Question: Looking at the inheritance hierarchy from which 'TextBox' comes, I see that 'TextBox' doesn't have a 'DisplayMemberPath' property. And this makes sense because it doesn't have Items for an 'ItemsSource' to be bound to, and therefore there is no 'DisplayMemberPath'. However, I need something like a 'DisplayMemberPath' for a 'TextBox' or something editable and I am looking for options based on my situation below.
Classes/Views/ViewModels I am working with:
'Test.cs' - Code First Entity
'''
public class Test : BaseModel
{
public int Id { get; set; }
public int GasProfileId { get; set; }
}
'''
'GasProfile.cs' - Code First Entity
'''
public class GasProfile : BaseModel
{
public int Id { get; set; }
public double H2O { get; set; }
public double CO2 { get; set; }
private ObservableCollection<Test> _tests;
public virtual ObservableCollection<Test> Tests
{
get { return _tests; }
set
{
if (_tests != value)
{
_tests = value;
Notify("Tests");
}
}
}
}
'''
'TestGasView.xaml' - View (USerControl)
This is what TestGasView.xaml :
'''
<Grid>
<ListBox ItemsSource="{Binding SelectedTechnician.Test}"
DisplayMemberPath="TestName">
selectedItem="SelectedTest"
</ListBox>
<Label Content="H20"/>
<TextBox></TextBox>
<Label Content="CO2"/>
<TextBox></TextBox>
</Grid>
'''
This is it to look like / behave like (Warning: Broken Code/ Pseudo code):
'''
<Grid>
<ListBox ItemsSource="{Binding SelectedTechnician.Test}"
DisplayMemberPath="TestName"
SelectedItem="SelectedTest">
</ListBox>
<Label Content="H20"/>
<TextBox Text="{Binding SelectedTest.GasProfile}"
DiaplayMemberPath="H20"></TextBox>
<Label Content="CO2"/>
<TextBox Text="{Binding SelectedTest.GasProfile}"
DiaplayMemberPath="CO2"></TextBox>
</Grid>
'''
'TestGasViewModel.cs' - ViewModel
Has a property to get/set the SelectedTest.
As you can see, the databinding I want on the 'TextBox'es is wrong, as is the placement of 'DisplayMemberPath', but this shows that I am very intent on having the value that is displayed be 1) editable 2) be shown by clicking on a test and binding to the "gas property" on the GasProfile the SelectedTest has a key to.
So my question is, "Is there some property I am missing on a 'TextBox' that lets me bind the 'Text' property to GasProfile and get the value for the gas I want to display?" If not, perhaps there is some way to create a proxy class that would enable binding something like this:
'''
<Grid>
<ListBox ItemsSource="{Binding SelectedTechnician.Test}"
DisplayMemberPath="TestName"
SelectedItem="SelectedTest">
</ListBox>
<Label Content="H20"/>
<TextBox Text="{Binding SelectedTestGasProfile.H20}"></TextBox>
<Label Content="CO2"/>
<TextBox Text="{Binding SelectedTestGasProfile.CO2}"></TextBox>
</Grid>
'''
If its not a "Oh, use this property for the 'TextBox'" then I am looking for code suggestions to make the above happen.
Thanks
Here is a screenshot to show that I indeed do have a selected test and FieldGasProfileID (which is what I meant by GasProfile) does have a value:

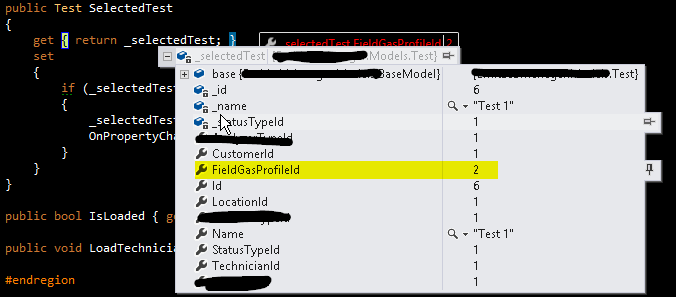
Answer: '''
<TextBox Text="{Binding SelectedTest.GasProfile.H20}"</TextBox>
<Label Content="CO2"/>
<TextBox Text="{Binding SelectedTest.GasProfile.CO2}"</TextBox>
'''
I hope this will help.